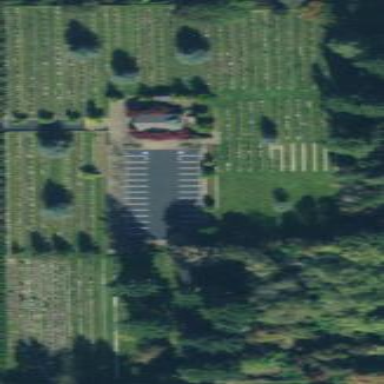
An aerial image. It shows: Graveyard used as cemetery.